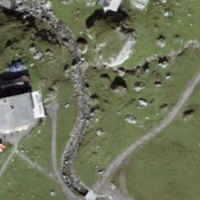
EUNIS habitat code: 23
Species observed at this site:
Plantago major
Cardamine pratensis
Gentianella campestris
Dryas octopetala